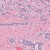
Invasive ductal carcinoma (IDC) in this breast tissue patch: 1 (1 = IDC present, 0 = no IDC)